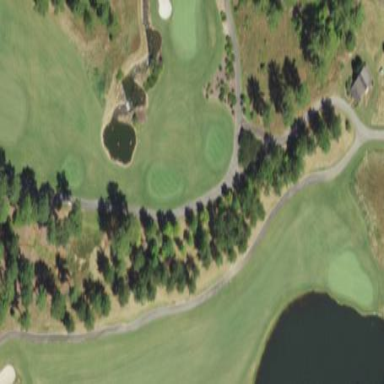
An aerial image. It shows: Rough grassy area used for golf.